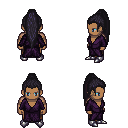
a pixel art fantasy rpg character, male body template, human, dark skin, purple robe, robe skirt, raven extra-long topknot hairstyle, metal boots, four views (front, back, left, right), 2x2 character sprite sheet, small pixel art, hard edges, no anti-aliasing